Field crop: maize
Growth stage: 1
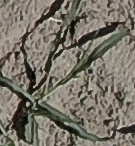
Species: sorghum